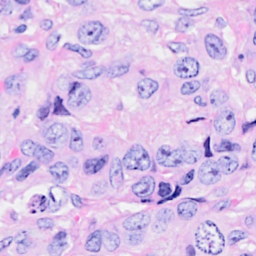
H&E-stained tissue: Breast